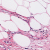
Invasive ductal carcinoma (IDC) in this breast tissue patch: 0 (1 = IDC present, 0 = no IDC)